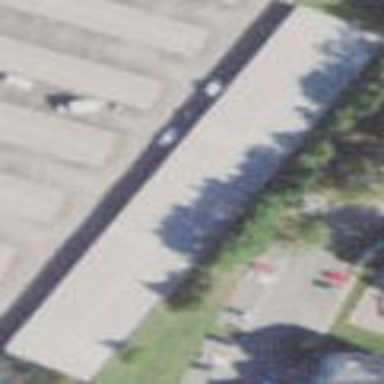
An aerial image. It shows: Commercial building.